Interaction volume radius: 5 \u00c5
Interaction volume height: 15 \u00c5
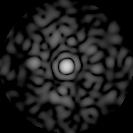
Disorder parameter: 0.8343